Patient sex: M
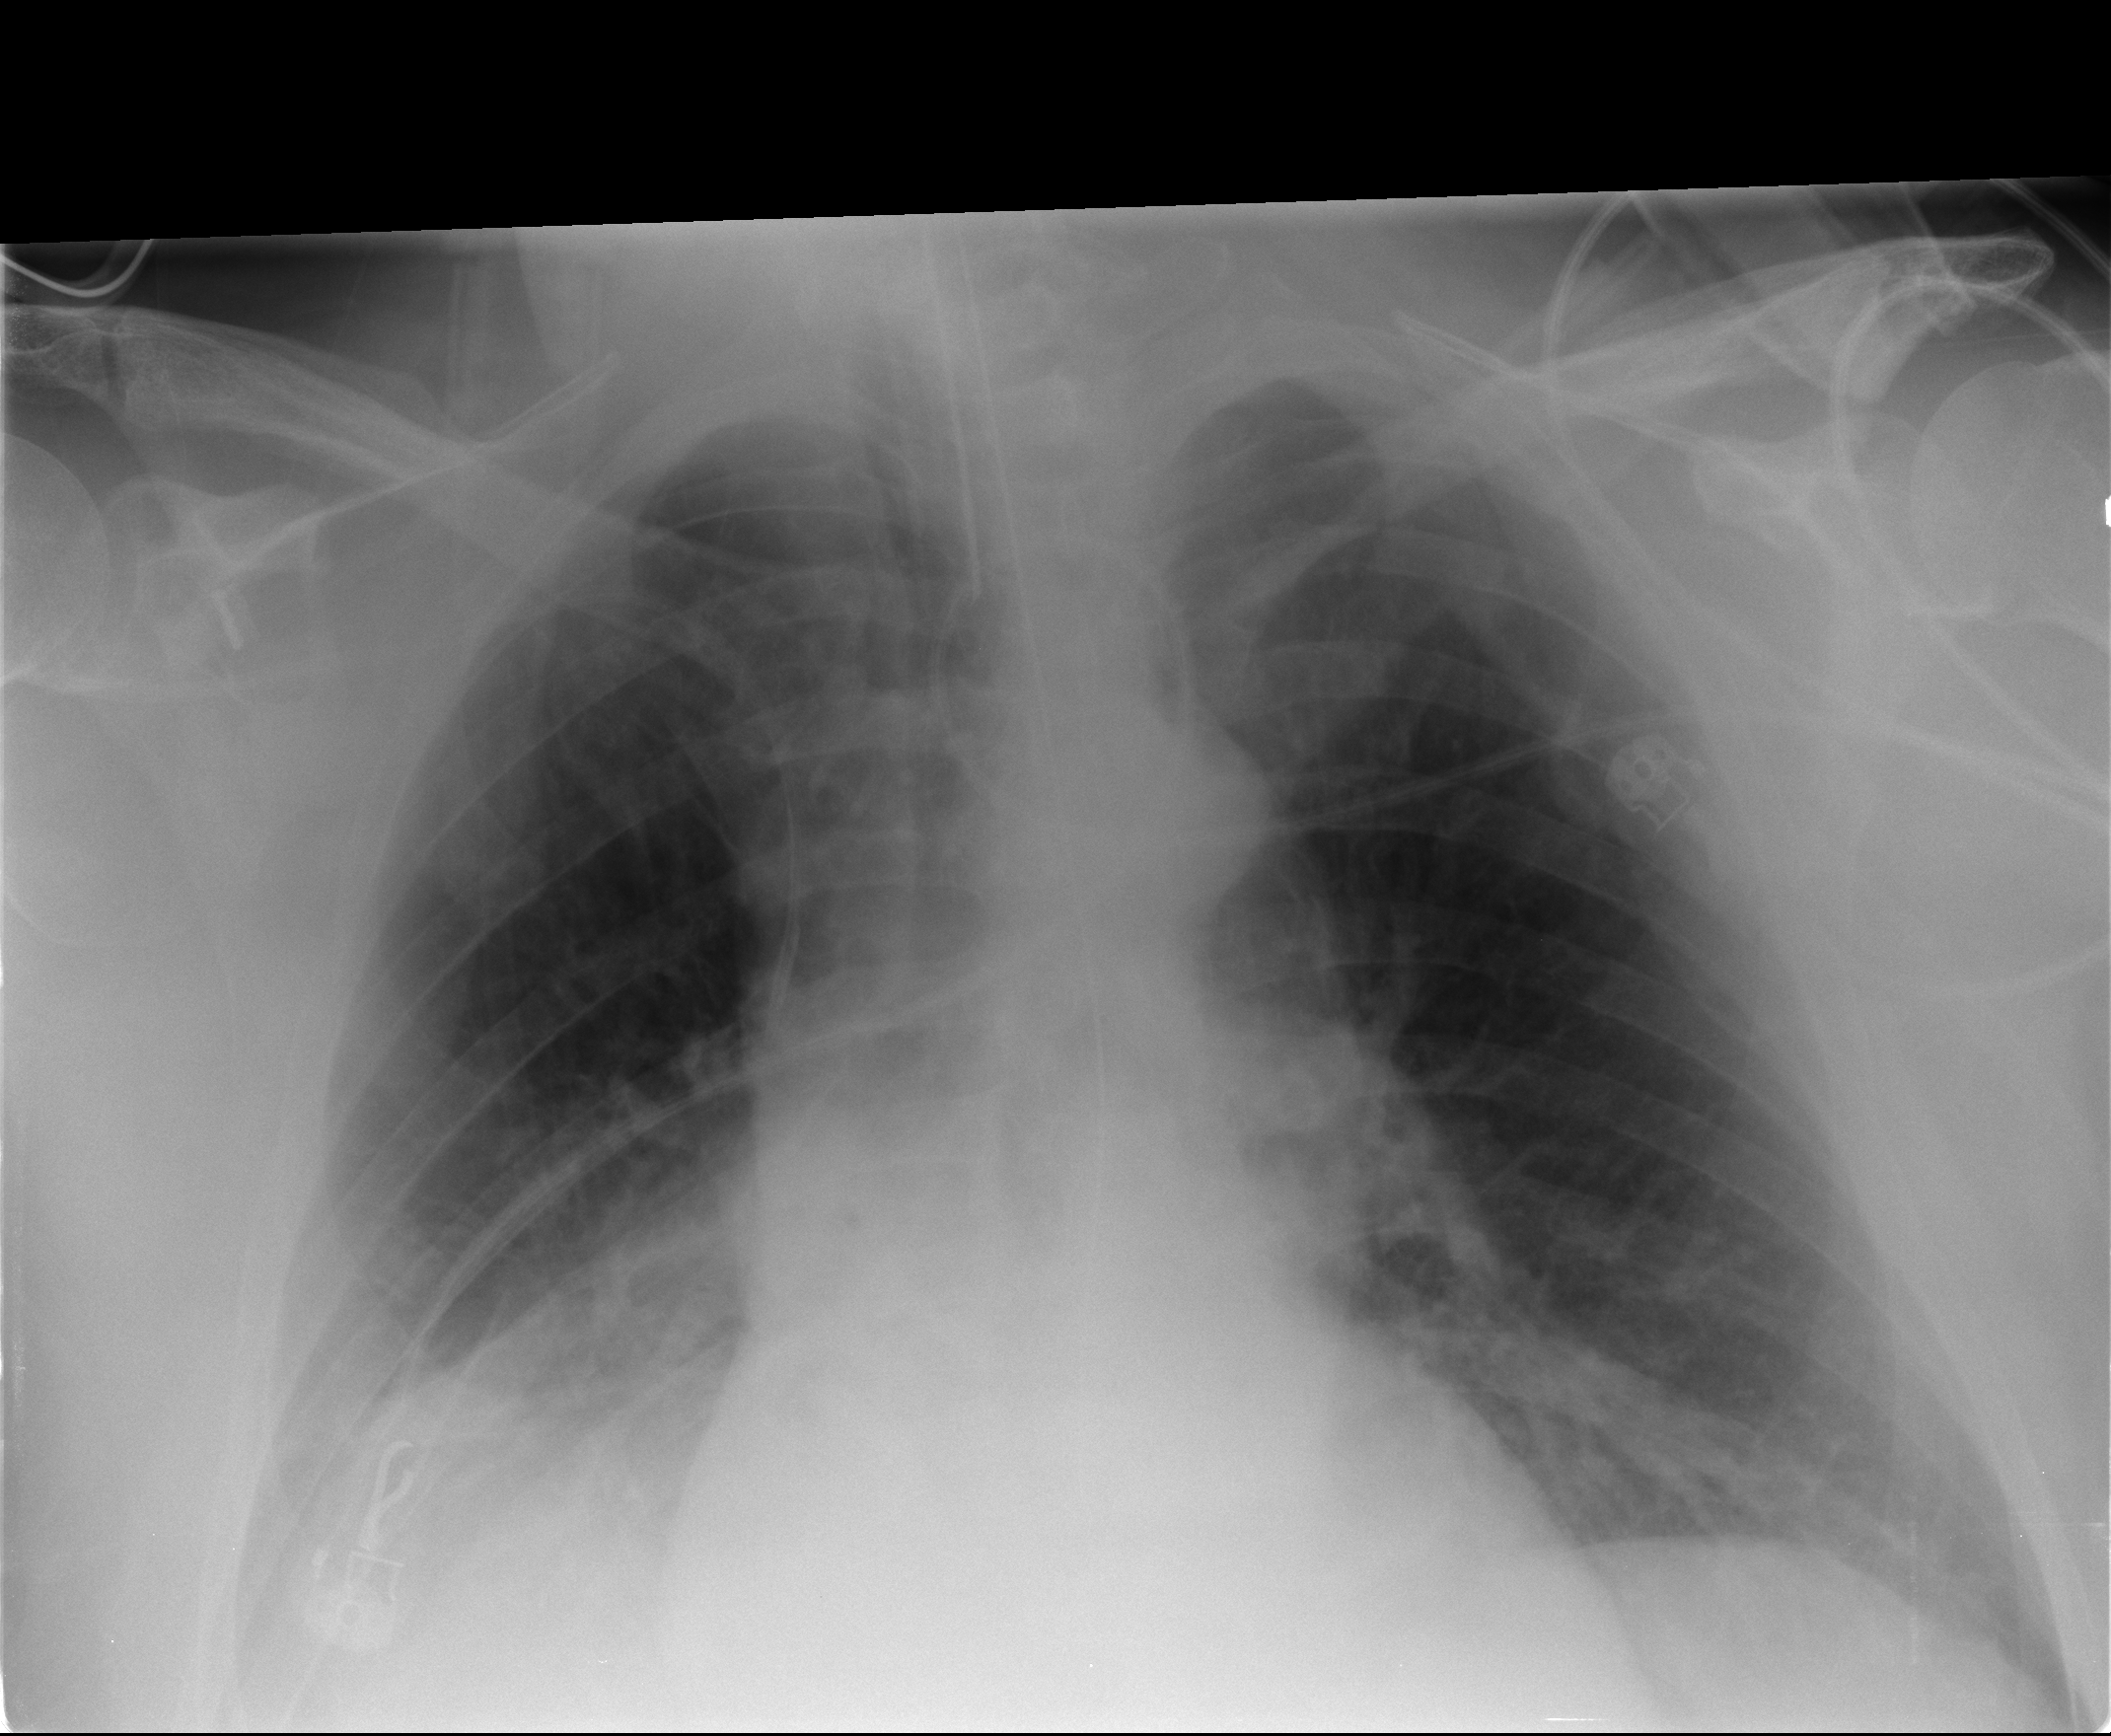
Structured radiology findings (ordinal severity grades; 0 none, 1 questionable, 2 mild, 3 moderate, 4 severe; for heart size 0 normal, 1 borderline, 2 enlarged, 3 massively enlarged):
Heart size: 2
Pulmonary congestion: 0
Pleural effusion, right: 1
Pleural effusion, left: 0
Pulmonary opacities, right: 2
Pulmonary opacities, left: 0
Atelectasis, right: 2
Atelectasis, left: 2